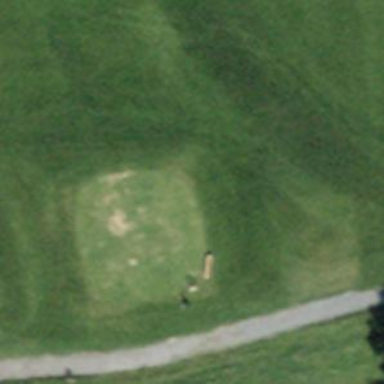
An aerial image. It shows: Golf tee.